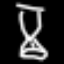
Label: hourglass